Interaction volume radius: 10 \u00c5
Interaction volume height: 20 \u00c5
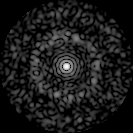
Disorder parameter: 0.8163